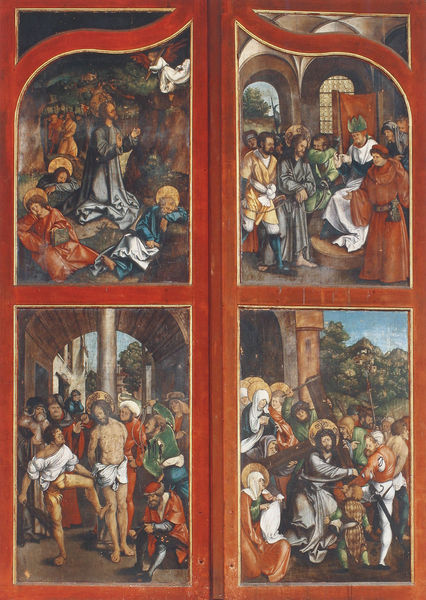
Titel: Niederlana, Pfarrkirche Mariae Himmelfahrt, Hochaltar
Standort: Niederlana, Pfarrkirche Mariae Himmelfahrt (EU - I - Südtirol)
Schlagwörter: flügel, gemälde, menschen, bunt, rot, rahmen, kirche, personen, farbig, bilder, zwei, rundbogen, soldaten, tafel, symmetrie, tor, vier, kreuz, torbogen, symmetrisch, schwert, soldat, menschenmenge, altar, heiligenschein, christus, jesus, jesus christus, kreuzigung, christlich, religiös, heiliger, heilige, heilig, maria, biblisch, szenen, sakral, legende, erlöser, kreuzgang, heiligenscheine, flügelaltar, rotes gewand, folter, passion, schweißtuch, kreuzweg, bethlehem, geißelung, messias, vier bilder, geissel, gottessohn, gethsemane, sohn gottes, christkind, yesus, christkönig, heilland, erretter, jesus von nazaret, altarbild braunrot eingefaßt, darstellung von jesus christus